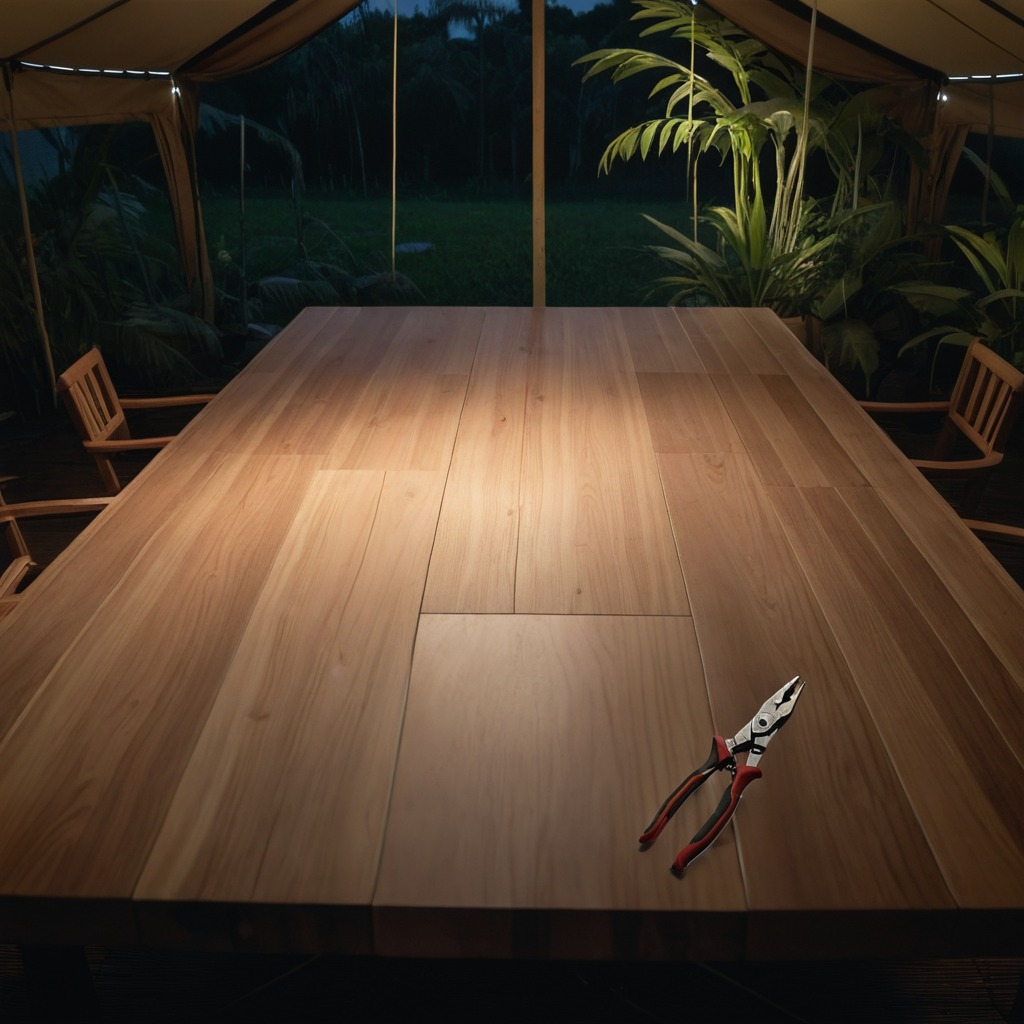
A plier lies on a wooden table inside a jungle field workshop tent at night.